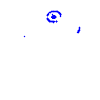
Particle: pion